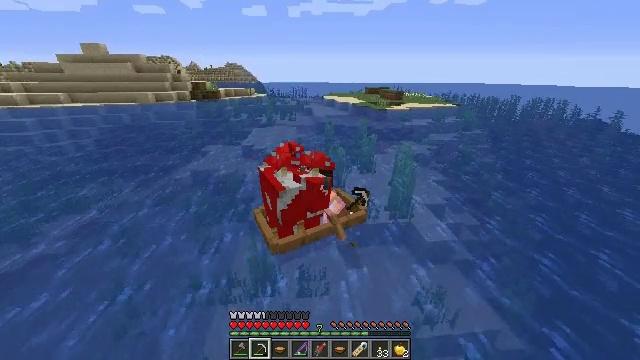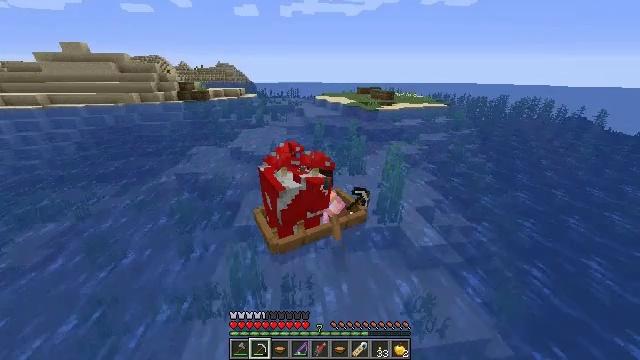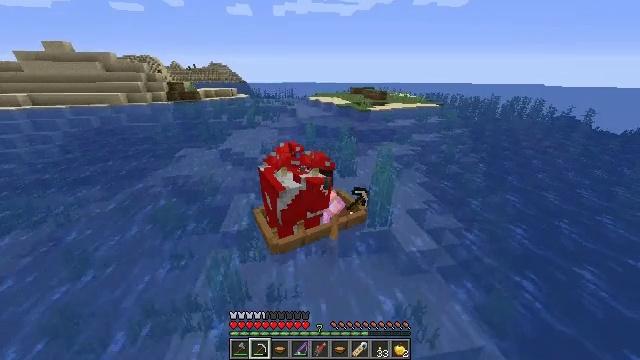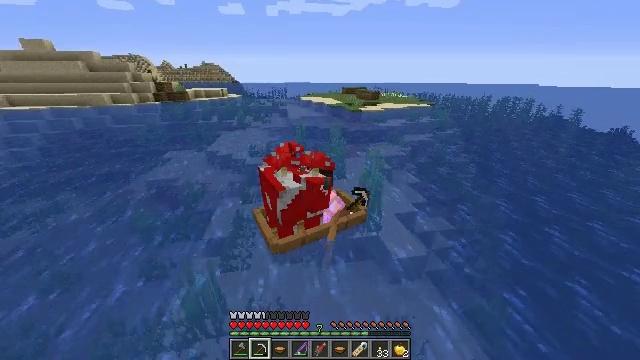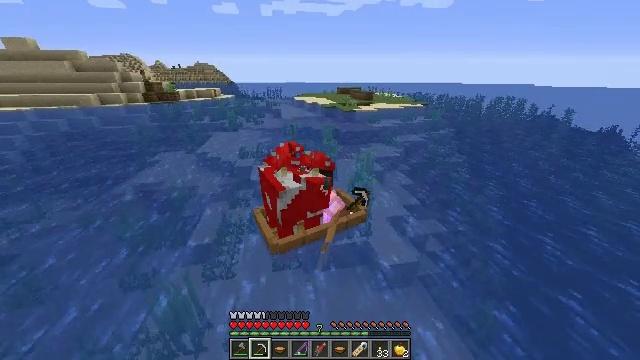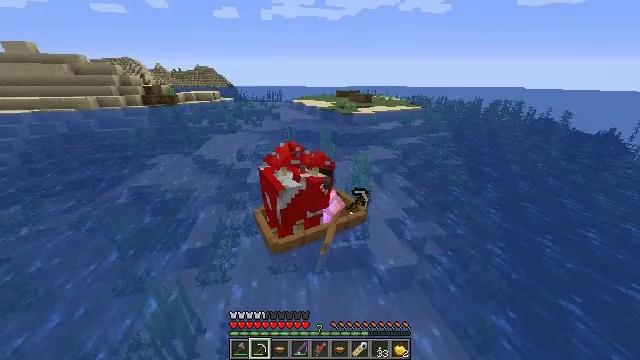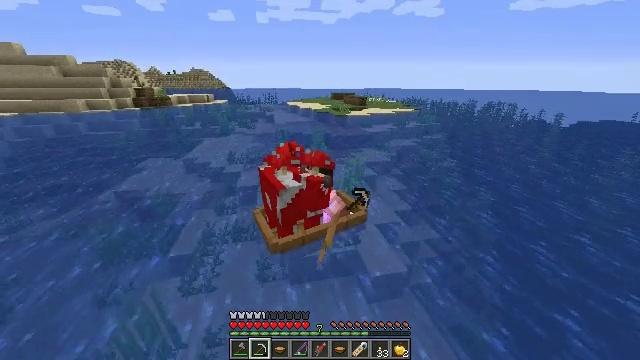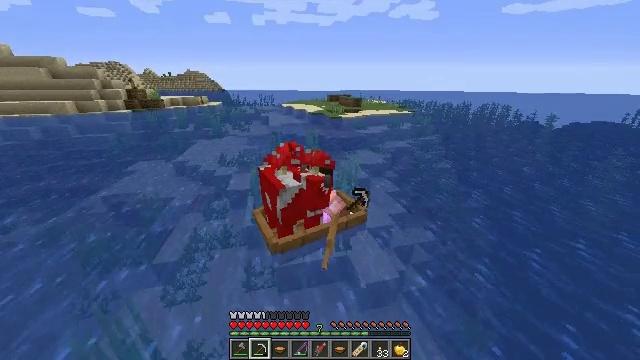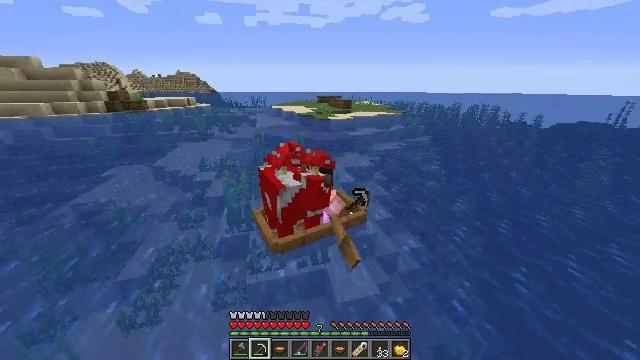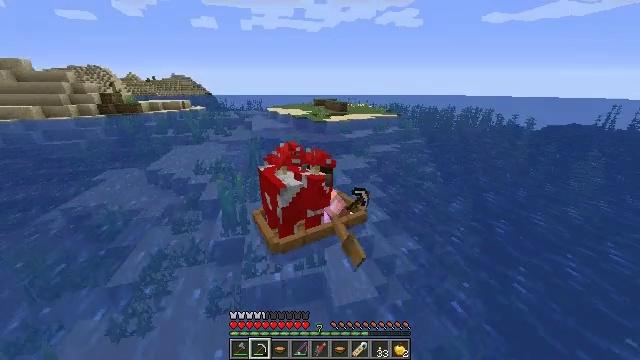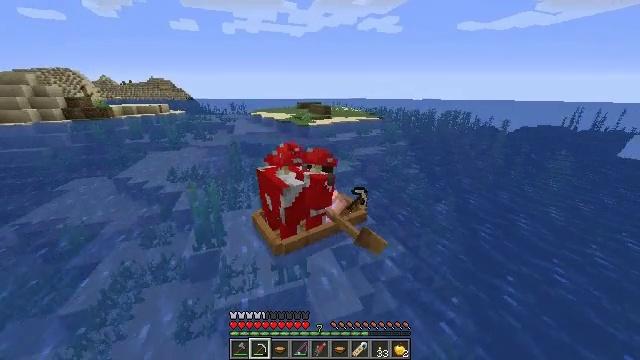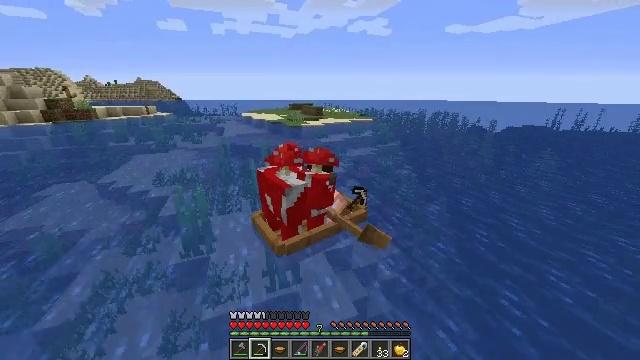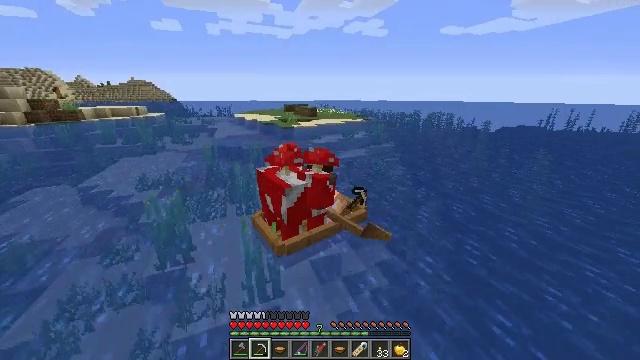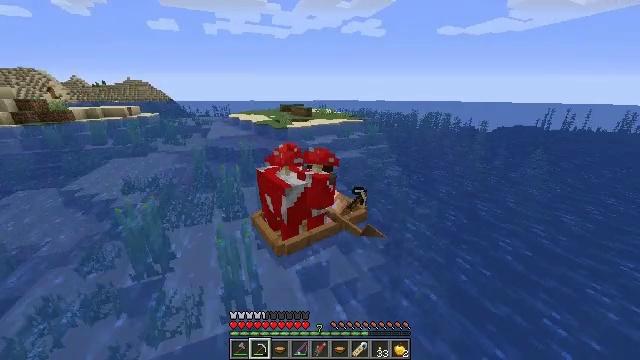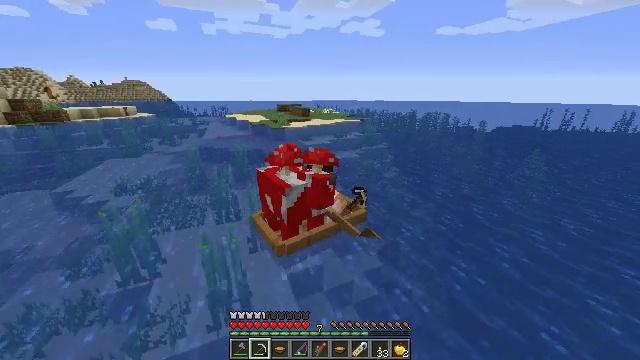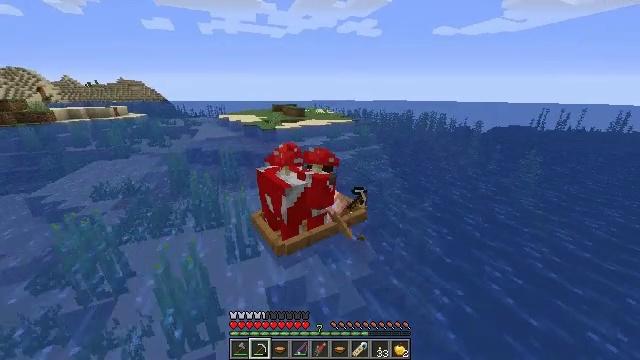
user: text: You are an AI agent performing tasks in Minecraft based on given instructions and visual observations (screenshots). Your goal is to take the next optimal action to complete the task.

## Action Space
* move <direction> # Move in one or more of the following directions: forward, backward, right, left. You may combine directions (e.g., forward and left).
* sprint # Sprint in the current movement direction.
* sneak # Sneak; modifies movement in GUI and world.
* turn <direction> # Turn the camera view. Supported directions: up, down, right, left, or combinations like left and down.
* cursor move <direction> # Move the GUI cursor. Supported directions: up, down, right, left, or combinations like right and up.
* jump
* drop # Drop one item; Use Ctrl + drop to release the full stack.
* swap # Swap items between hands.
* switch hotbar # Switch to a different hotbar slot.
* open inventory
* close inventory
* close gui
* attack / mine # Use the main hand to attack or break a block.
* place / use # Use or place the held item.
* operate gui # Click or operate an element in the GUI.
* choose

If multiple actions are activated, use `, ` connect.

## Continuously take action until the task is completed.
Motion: motion action
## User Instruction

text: Drop a name tag.
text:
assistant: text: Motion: move forward, sprint
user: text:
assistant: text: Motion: move forward, sprint
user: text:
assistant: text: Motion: move forward, sprint
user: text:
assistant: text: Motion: move forward, sprint
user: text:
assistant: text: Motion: move forward, sprint
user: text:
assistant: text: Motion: move forward, sprint
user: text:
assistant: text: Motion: move forward, sprint
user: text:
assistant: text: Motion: move forward, sprint
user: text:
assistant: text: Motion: move forward, sprint
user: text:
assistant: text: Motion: move forward, sprint, turn right
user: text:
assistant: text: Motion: move forward, sprint, turn right
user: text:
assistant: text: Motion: move forward, sprint
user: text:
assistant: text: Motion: move forward, sprint
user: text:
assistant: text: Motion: move forward, sprint
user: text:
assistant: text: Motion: move forward, sprint
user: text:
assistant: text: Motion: move forward, sprint
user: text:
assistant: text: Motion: move forward, sprint
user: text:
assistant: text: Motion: move forward, sprint, turn left and down
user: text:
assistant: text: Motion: move forward, sprint, turn left
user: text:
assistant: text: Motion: move forward, sprint, turn left and up
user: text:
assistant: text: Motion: move forward, sprint, turn left
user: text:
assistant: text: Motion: move forward, sprint
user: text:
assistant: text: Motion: move forward, sprint
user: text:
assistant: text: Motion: move forward, sprint
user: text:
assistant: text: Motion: move forward, sprint, turn right and up
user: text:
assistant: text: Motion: move forward, sprint, turn right and up
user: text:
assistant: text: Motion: move forward, sprint, turn right
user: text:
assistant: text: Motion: move forward, sprint, turn right
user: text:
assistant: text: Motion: move forward, sprint
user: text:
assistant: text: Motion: move forward, sprint